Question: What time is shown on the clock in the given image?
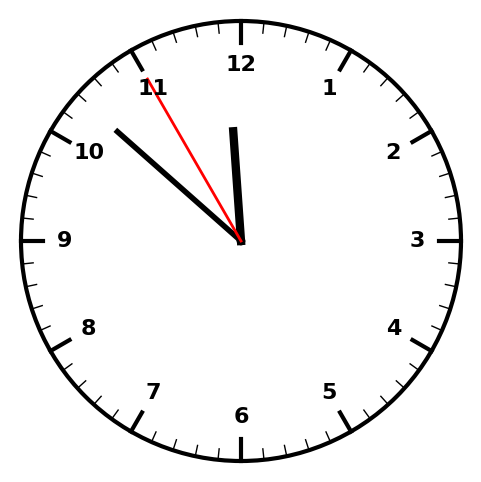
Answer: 11:51:55